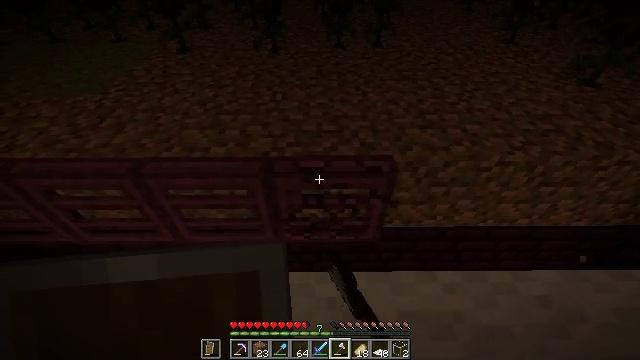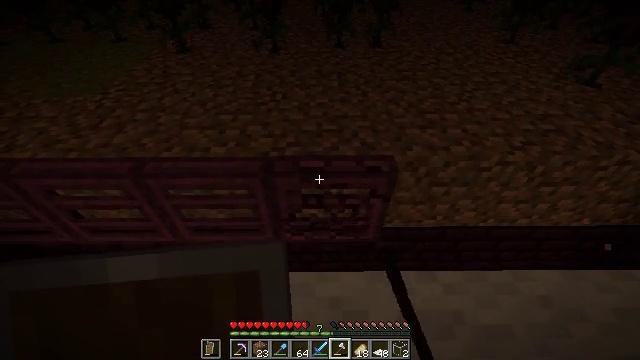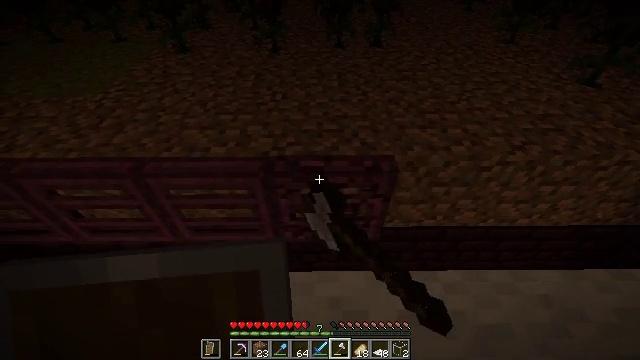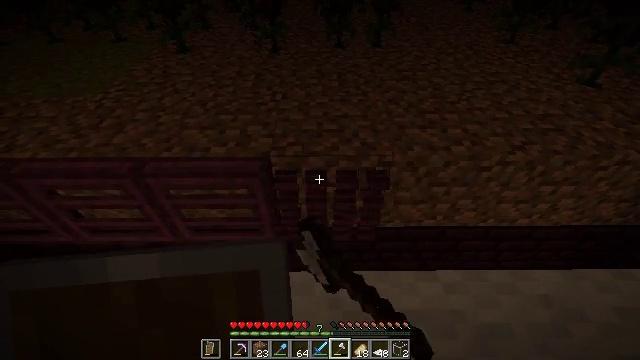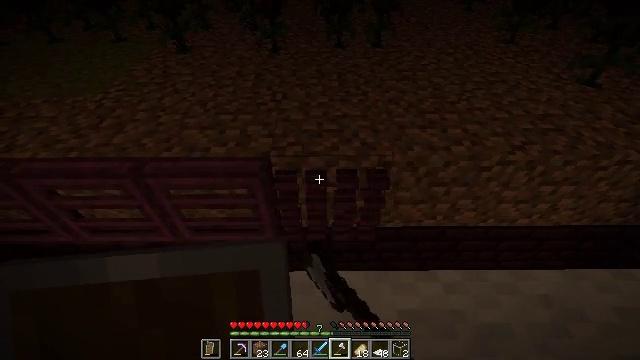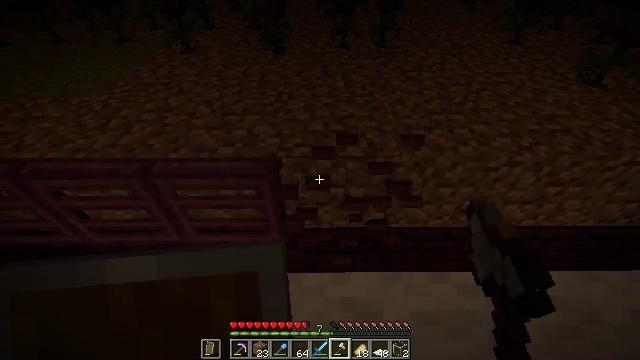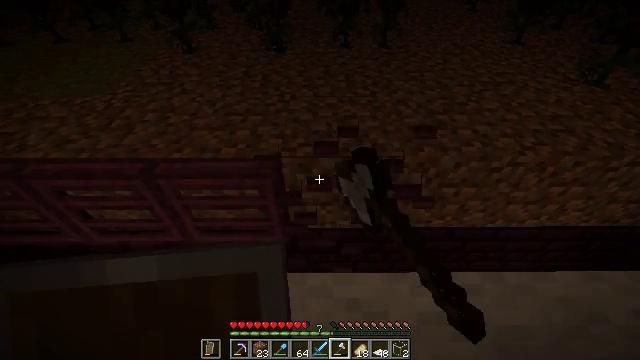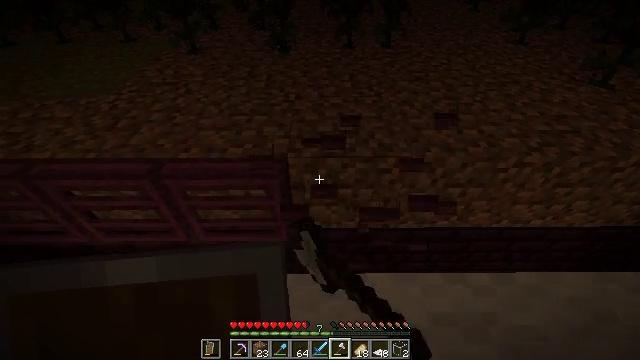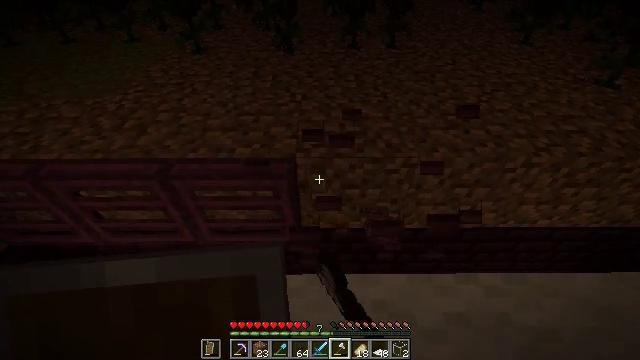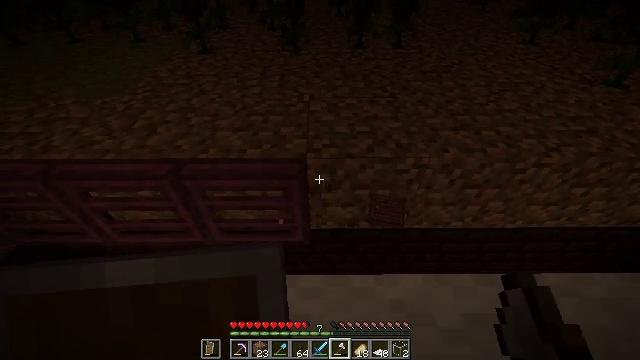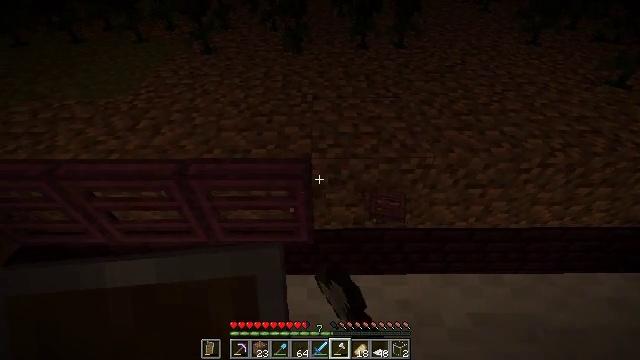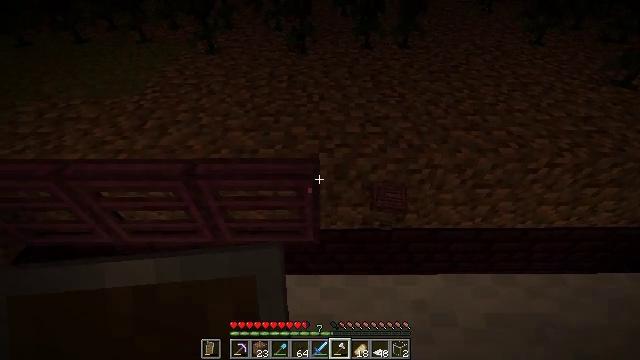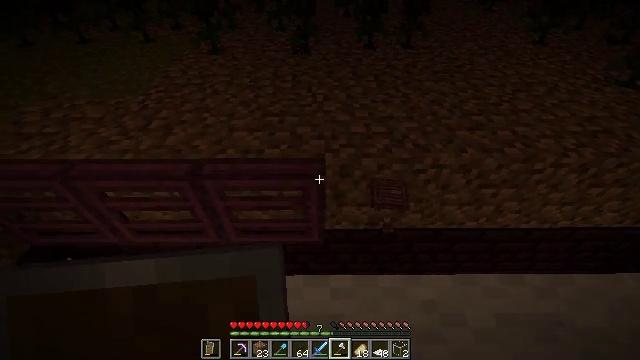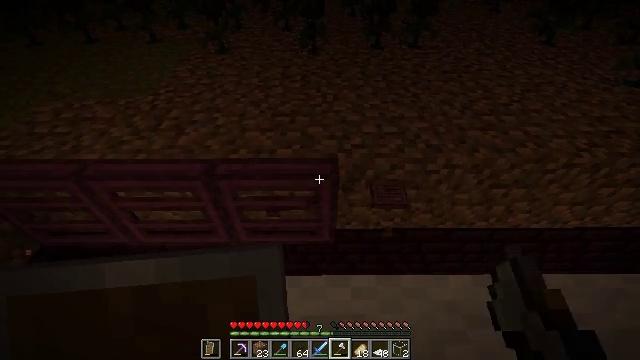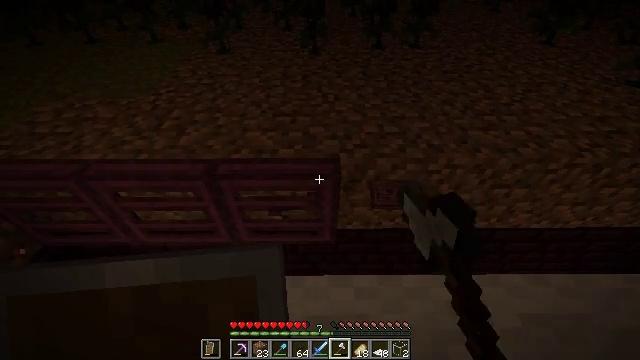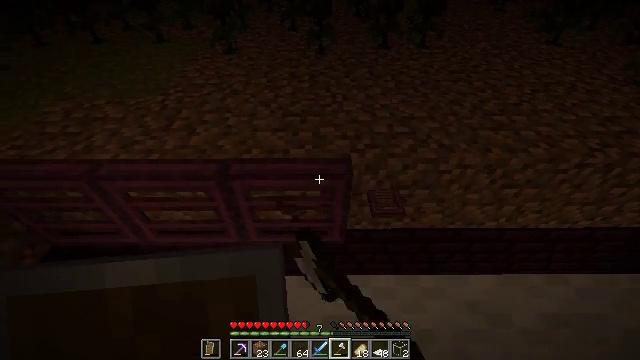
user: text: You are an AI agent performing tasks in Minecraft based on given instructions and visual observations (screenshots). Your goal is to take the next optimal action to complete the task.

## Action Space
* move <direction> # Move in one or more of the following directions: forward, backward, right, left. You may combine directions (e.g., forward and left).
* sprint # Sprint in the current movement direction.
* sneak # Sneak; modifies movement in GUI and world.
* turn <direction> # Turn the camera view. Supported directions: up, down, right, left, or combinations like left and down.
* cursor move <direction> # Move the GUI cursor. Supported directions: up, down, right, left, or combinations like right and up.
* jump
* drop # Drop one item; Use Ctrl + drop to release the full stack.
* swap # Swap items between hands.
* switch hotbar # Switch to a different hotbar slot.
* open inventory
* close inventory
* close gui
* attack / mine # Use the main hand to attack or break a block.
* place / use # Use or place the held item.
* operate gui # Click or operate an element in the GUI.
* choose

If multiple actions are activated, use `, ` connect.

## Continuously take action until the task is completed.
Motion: motion action
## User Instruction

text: Remove the crimson trapdoor.
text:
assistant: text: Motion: sneak, attack / mine
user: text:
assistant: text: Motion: sneak, attack / mine
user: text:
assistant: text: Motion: sneak, attack / mine
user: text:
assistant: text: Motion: move left, sneak, attack / mine
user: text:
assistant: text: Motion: move left, sneak, attack / mine
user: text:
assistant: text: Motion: move left, sneak, attack / mine
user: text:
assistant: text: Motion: move left, sneak, attack / mine
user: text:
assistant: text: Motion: move left, sneak, attack / mine
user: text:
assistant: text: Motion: move left, sneak, attack / mine
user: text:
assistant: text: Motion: move left, sneak, attack / mine
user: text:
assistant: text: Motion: move left, sneak, attack / mine
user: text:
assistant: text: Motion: move left, sneak, attack / mine
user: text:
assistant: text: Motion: move left, sneak, attack / mine
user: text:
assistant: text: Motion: move left, sneak, attack / mine
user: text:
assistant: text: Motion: move left, sneak, attack / mine
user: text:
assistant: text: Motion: move left, sneak, attack / mine
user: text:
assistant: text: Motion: move left, sneak, attack / mine
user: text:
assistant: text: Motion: move left, sneak, attack / mine
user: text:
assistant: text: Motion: sneak, attack / mine
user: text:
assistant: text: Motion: sneak, attack / mine
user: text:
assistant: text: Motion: sneak, attack / mine
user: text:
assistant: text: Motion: sneak, attack / mine
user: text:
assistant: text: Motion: sneak, attack / mine
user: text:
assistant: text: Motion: sneak, attack / mine
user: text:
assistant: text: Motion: sneak, attack / mine
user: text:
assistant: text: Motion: sneak, attack / mine
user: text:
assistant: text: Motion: sneak, attack / mine
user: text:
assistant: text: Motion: sneak, attack / mine
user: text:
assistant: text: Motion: move left, sneak, attack / mine
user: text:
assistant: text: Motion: move left, sneak, attack / mine